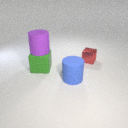
large green rubber cube to the left of large blue rubber cylinder